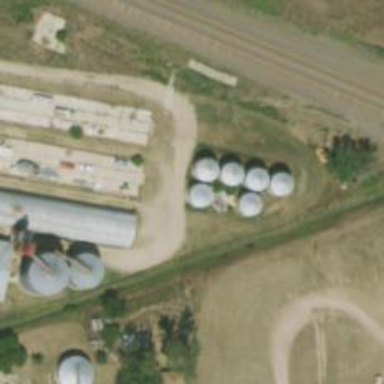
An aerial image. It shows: Silo.